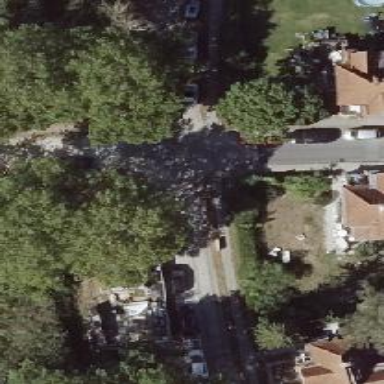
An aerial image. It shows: Residential road paved with concrete.